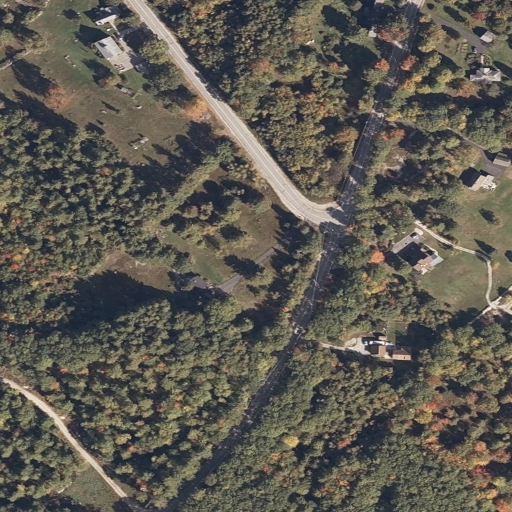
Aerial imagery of mountain in Maine named Ledge Hill containing mixed forest, pasture, open development, low intensity development, evergreen forest, deciduous forest, shrub, medium intensity development, and grassland